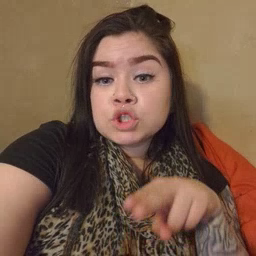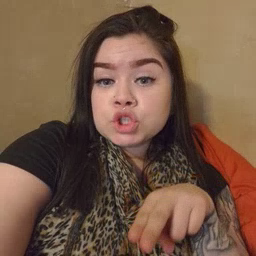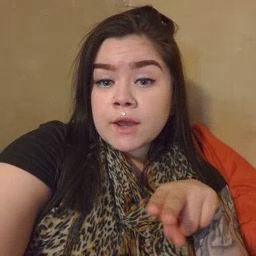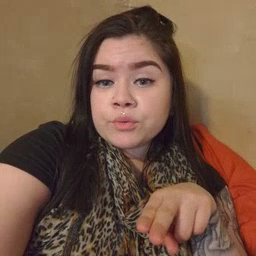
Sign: chair